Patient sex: F
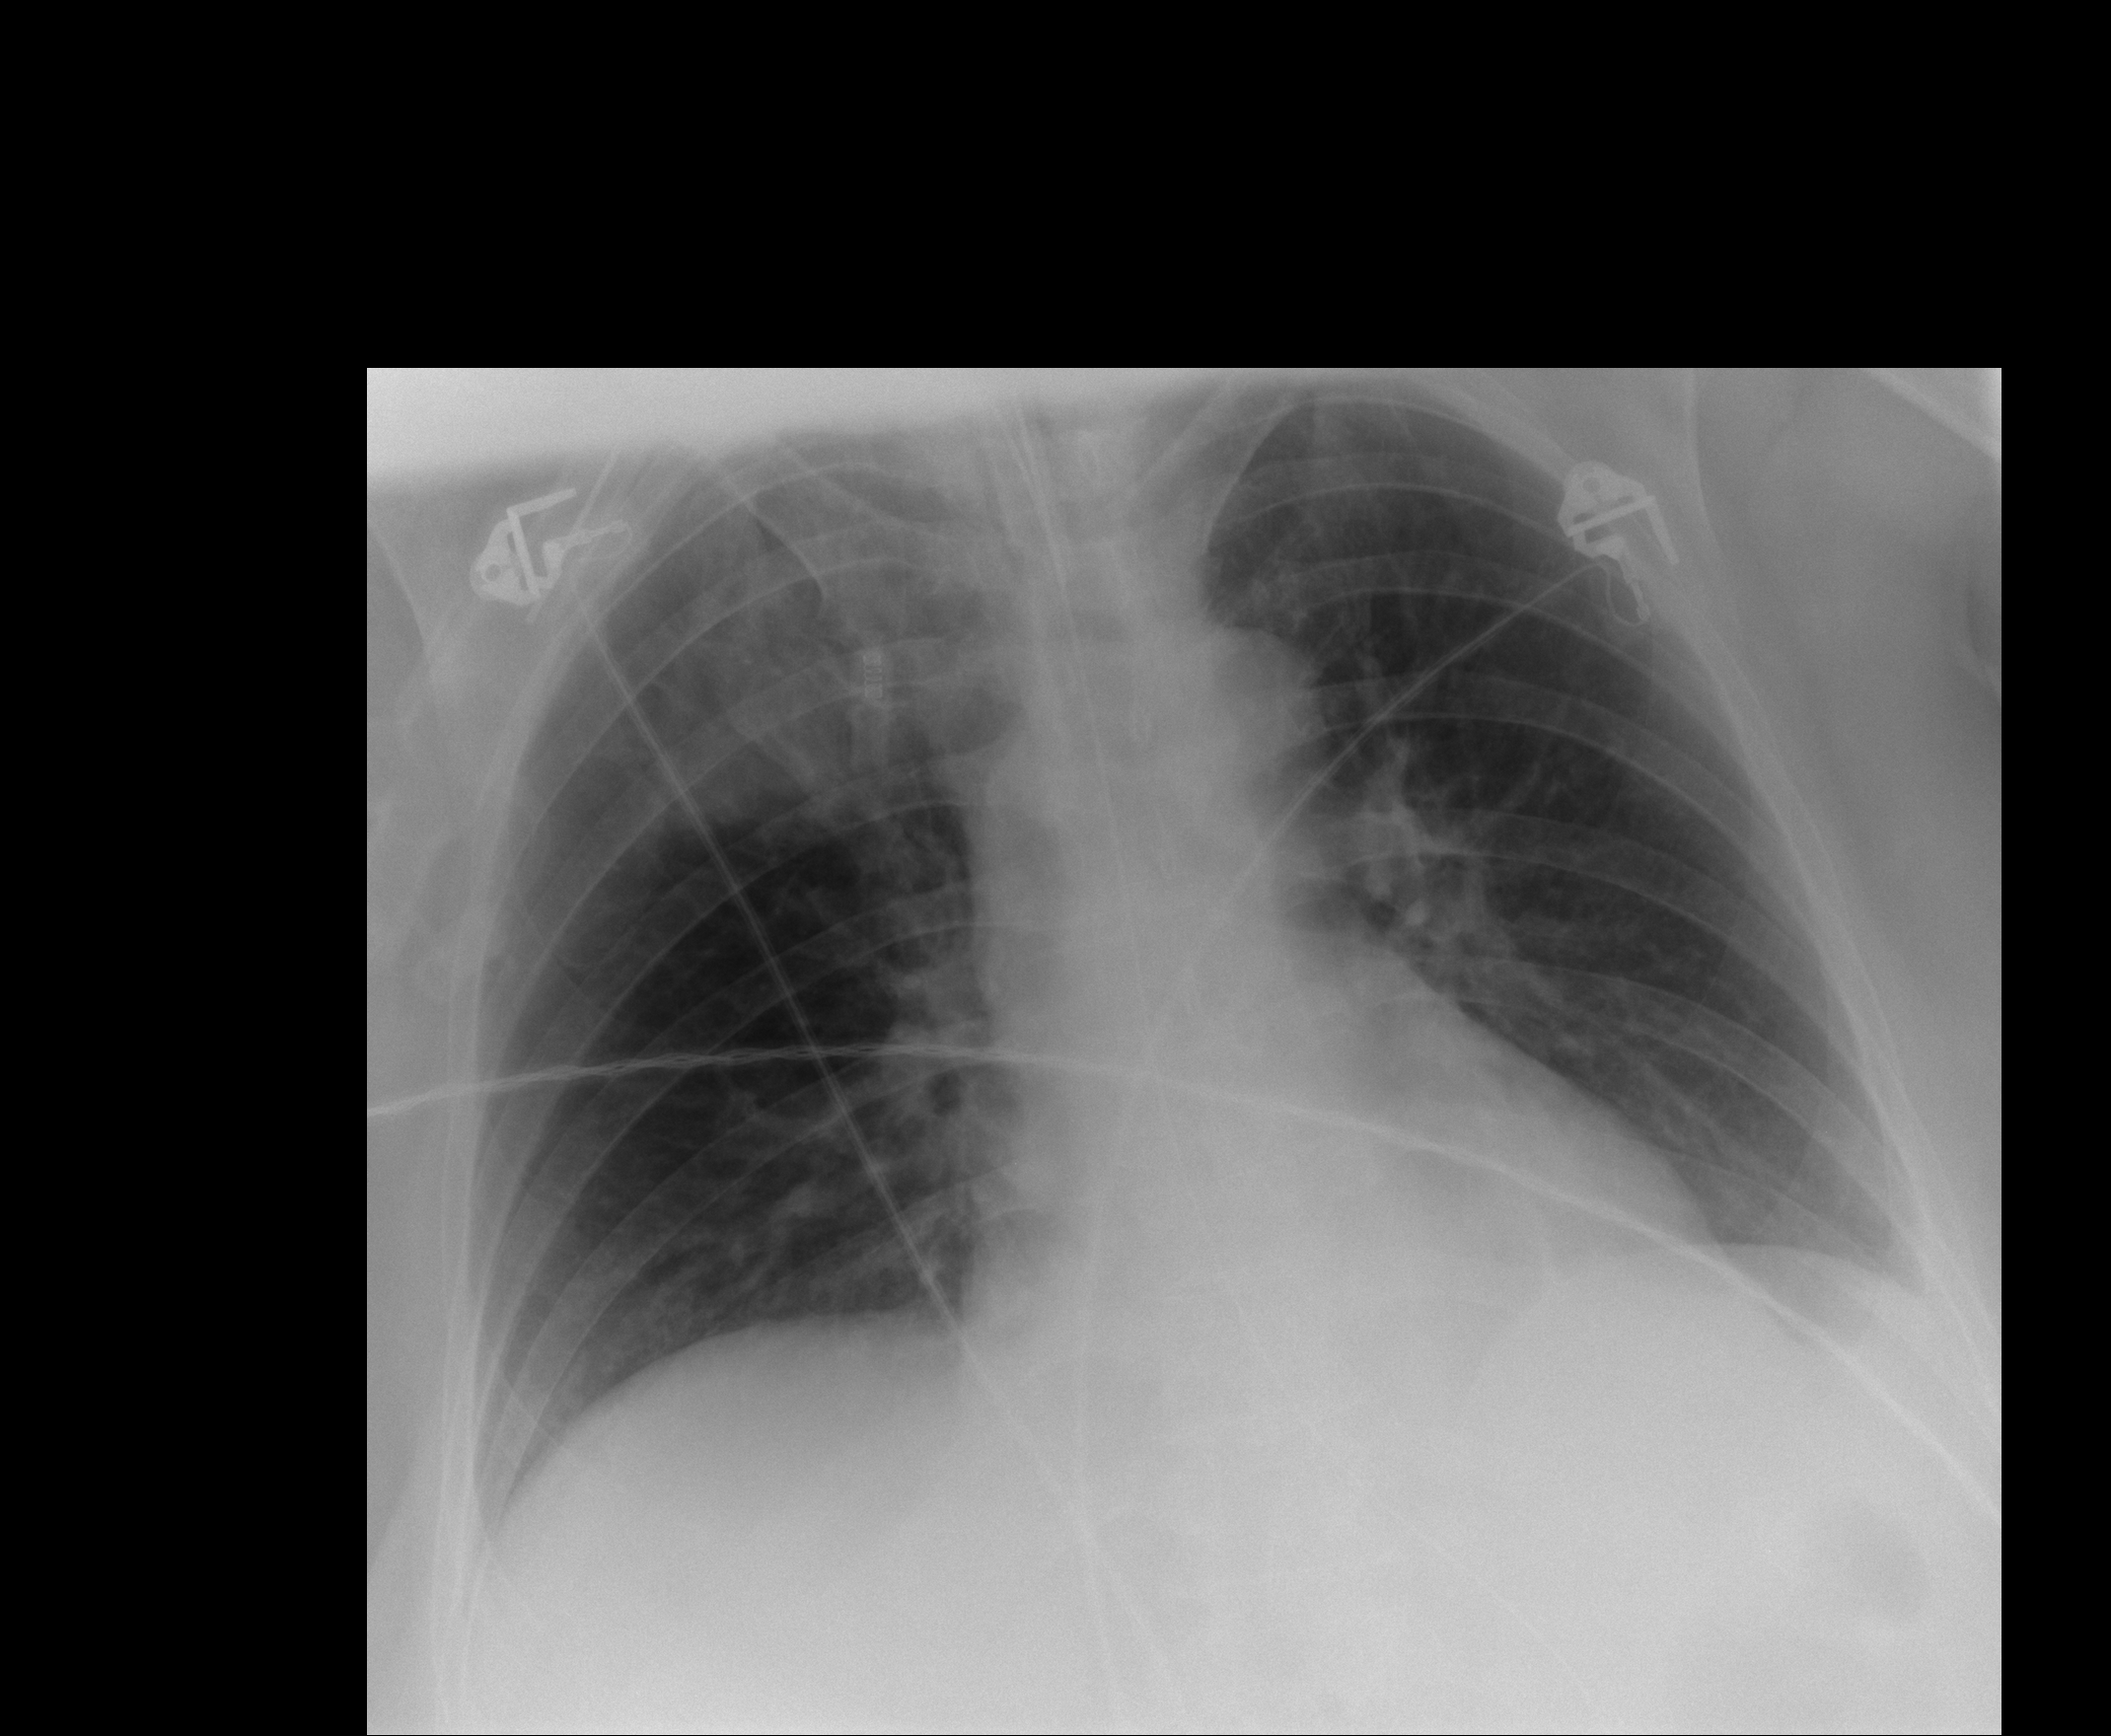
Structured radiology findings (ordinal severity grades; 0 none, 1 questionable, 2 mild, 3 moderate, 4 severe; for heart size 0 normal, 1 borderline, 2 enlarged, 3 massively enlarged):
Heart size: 0
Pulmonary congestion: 0
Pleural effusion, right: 0
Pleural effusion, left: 0
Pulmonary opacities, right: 1
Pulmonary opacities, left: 0
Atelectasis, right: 0
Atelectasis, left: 0